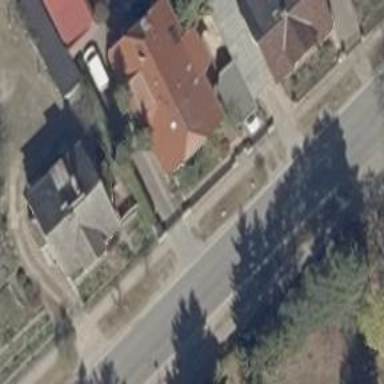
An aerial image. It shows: House with half-hipped roof shape.